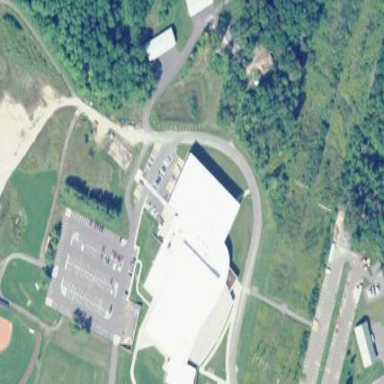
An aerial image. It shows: Sports center building.